Field crop: tomato
Growth stage: 1
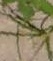
Species: cyperus